Pattern: Blend
Description: Blend two images with random transparency.
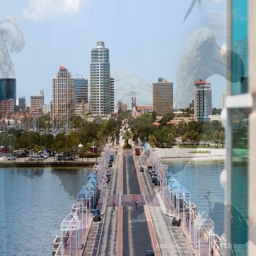
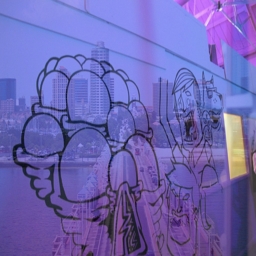
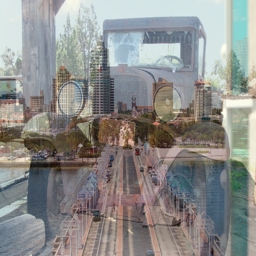
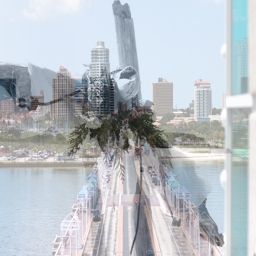